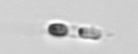
Label: Skeletonema